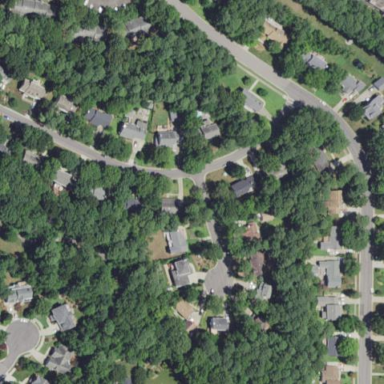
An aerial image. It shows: Residential area within neighborhood.